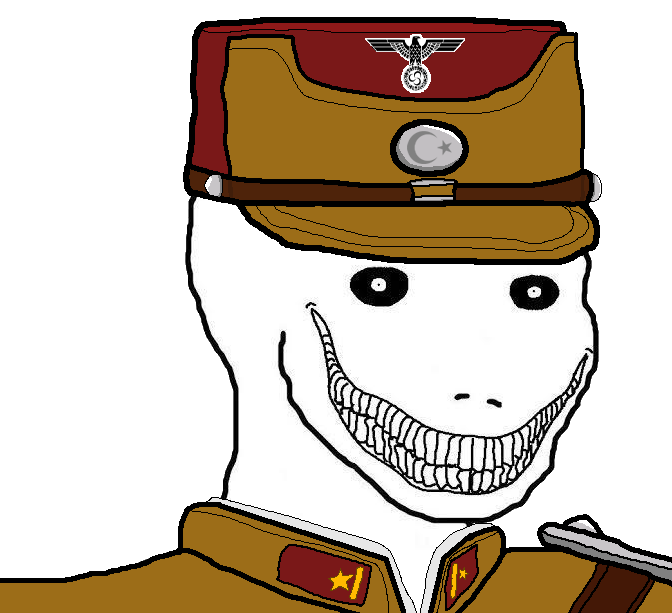
Label: 5_Oomer